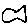
Label: fish